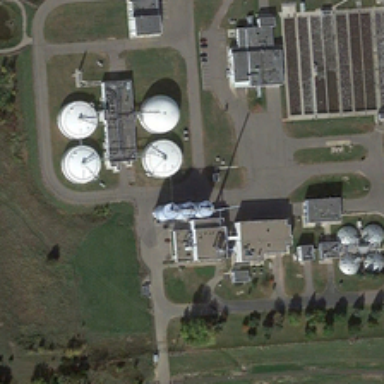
There are many green lawns near the factory .